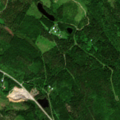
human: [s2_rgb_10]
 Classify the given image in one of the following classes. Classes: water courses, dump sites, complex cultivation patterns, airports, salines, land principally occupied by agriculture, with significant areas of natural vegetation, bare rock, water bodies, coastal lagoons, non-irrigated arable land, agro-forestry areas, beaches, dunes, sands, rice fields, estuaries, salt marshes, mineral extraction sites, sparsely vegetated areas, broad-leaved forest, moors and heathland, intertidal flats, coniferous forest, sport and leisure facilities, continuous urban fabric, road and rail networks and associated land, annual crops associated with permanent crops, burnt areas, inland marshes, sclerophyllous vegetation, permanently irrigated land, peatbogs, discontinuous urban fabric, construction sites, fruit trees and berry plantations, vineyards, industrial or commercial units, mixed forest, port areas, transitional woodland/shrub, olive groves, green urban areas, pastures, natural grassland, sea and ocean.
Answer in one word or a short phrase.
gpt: broad-leaved forest, mixed forest